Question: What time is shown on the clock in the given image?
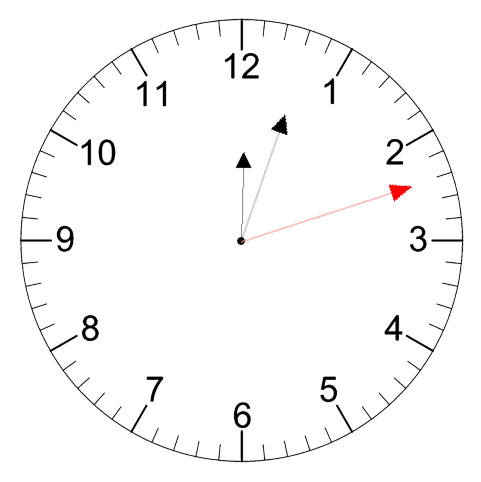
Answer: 12:03:12